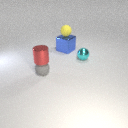
small gray rubber sphere to the left of small cyan metal sphere